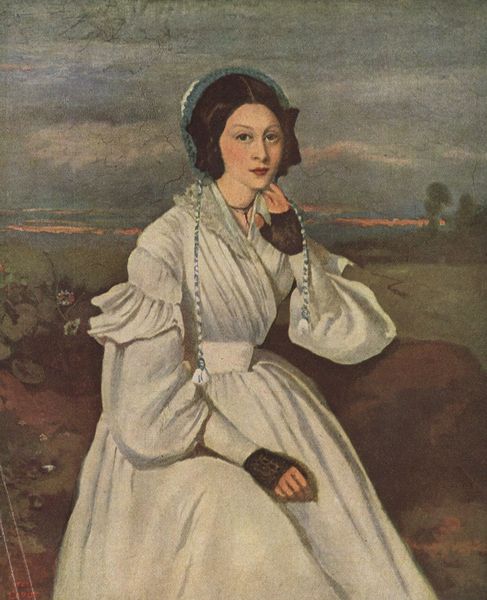
Titel: Porträt Madame Charmois
Künstler: Jean Baptiste Camille Corot
Standort: Paris
Institution: Musée du Louvre
Schlagwörter: baum, blau, dunkel, gemälde, hand, himmel, weiß, wolken, bäume, grün, landschaft, mädchen, sitzen, abend, blume, blumen, braun, finger, frau, frisur, grau, haar, handschuhe, hut, kleid, licht, profil, schwarz, blick, dame, gras, gürtel, rot, wiese, haube, jung, band, falten, gesicht, kragen, spitze, ärmel, bildnis, hände, portrait, porträt, dämmerung, erde, feld, ferne, horizont, hügel, sonnenaufgang, sonne, boden, haare, pose, schnur, sitzend, pflanzen, england, puffärmel, renaissance, rosa, scheitel, seide, dutt, halsband, acker, kette, sonnenlicht, sonnenuntergang, böschung, romantik, kordel, faltenwurf, junge frau, rüschen, halsschmuck, abendrot, offen, manschette, hintergund, lanschaft, caspar david friedrich, bänder, stulpen, klassik, verheiratet, kapotte, weißes kleid, gemäld, falbeln, kapottte, porträt vor landschaft, klsid